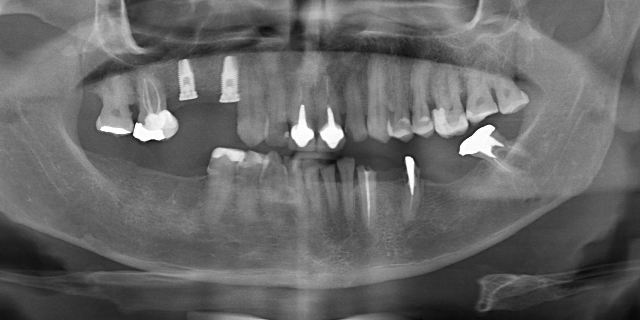
adult